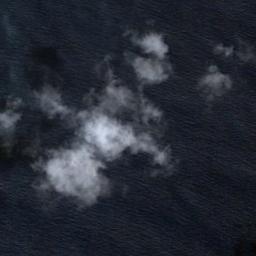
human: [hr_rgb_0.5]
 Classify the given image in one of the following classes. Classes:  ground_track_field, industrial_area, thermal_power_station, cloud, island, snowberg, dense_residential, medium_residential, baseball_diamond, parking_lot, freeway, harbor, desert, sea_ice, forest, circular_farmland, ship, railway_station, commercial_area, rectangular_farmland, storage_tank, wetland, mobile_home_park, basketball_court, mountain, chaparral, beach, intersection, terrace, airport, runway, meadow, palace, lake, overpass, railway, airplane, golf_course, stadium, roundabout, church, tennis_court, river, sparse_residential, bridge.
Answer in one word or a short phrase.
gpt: cloud